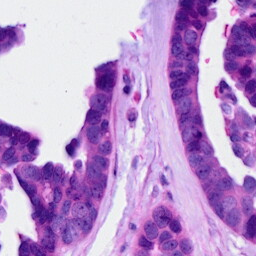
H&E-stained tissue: Ovarian